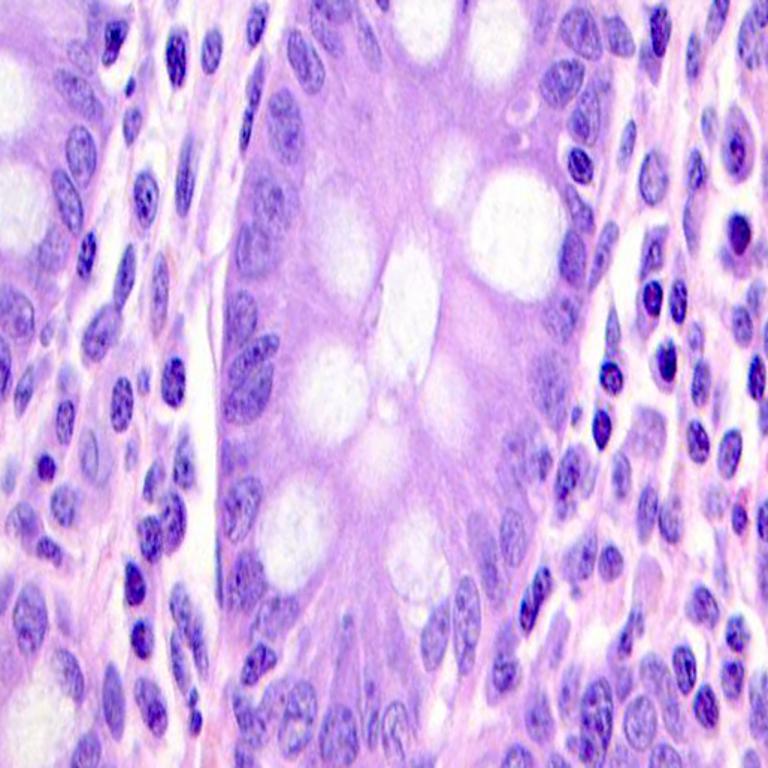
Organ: colon
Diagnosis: benign